Question: When in Chrome or Safari on OSX, radio buttons sometimes get clipped one pixel on the left.

Anyone know why this is happening?
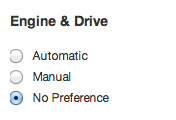
Answer: This occurs when a radio button with 'margin-left: 0;' is wrapped by a container with 'overflow: hidden;'. You can see an example <URL>.
This has only been reproduced in webkit/blink browsers on Mac OSX 10.9.*
<URL>
Until fixed in stable, you can hack a fix by using:
'''
input[type="radio"] {
margin-left: 0.5px;
}
'''